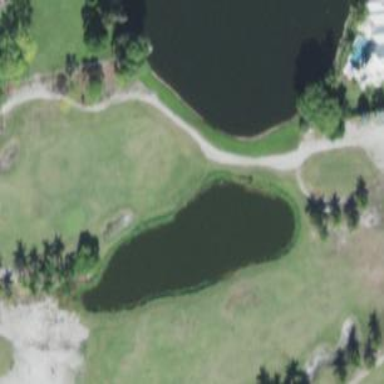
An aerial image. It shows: Water hazard on golf course. The hazard is natural water feature.